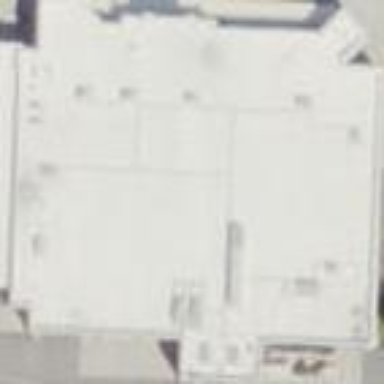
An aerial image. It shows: Supermarket located in building.